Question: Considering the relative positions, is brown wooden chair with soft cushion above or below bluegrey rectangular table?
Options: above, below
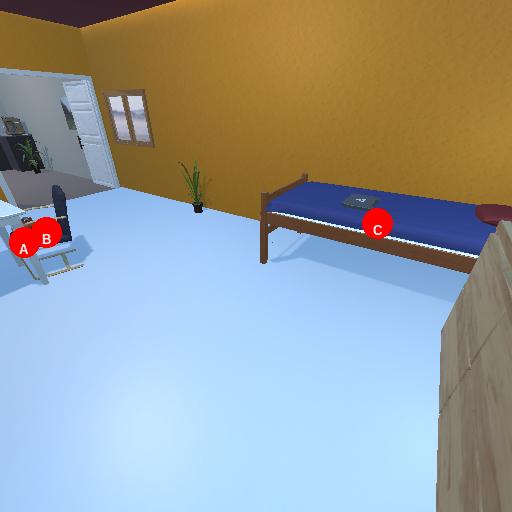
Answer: above